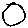
Label: circle